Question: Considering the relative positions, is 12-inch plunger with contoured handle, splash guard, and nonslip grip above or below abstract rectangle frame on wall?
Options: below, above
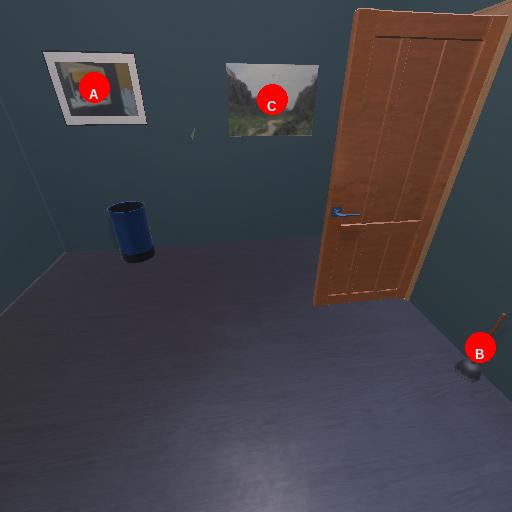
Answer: below